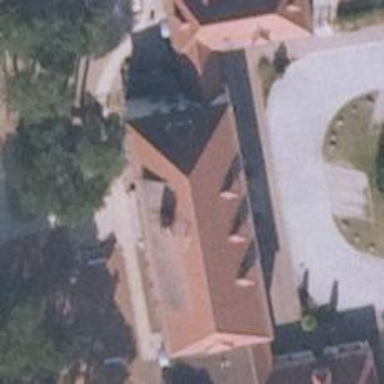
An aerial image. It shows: School.